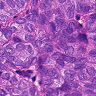
Metastatic tissue present: yes